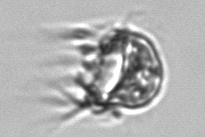
Label: Leegaardiella_ovalis